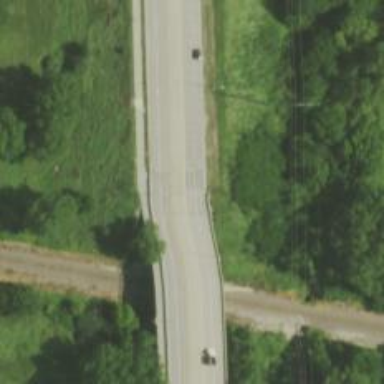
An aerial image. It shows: Viaduct bridge on primary highway.